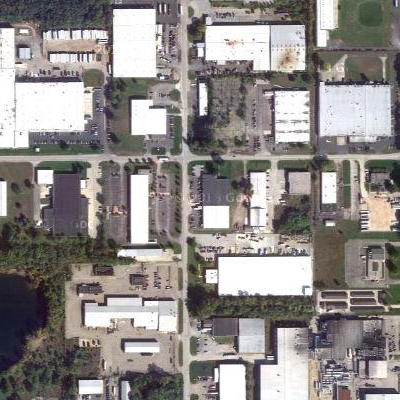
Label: cIndustry